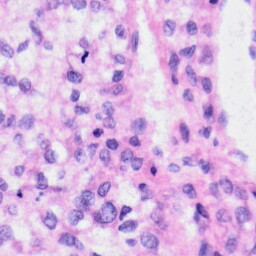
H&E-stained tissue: Liver